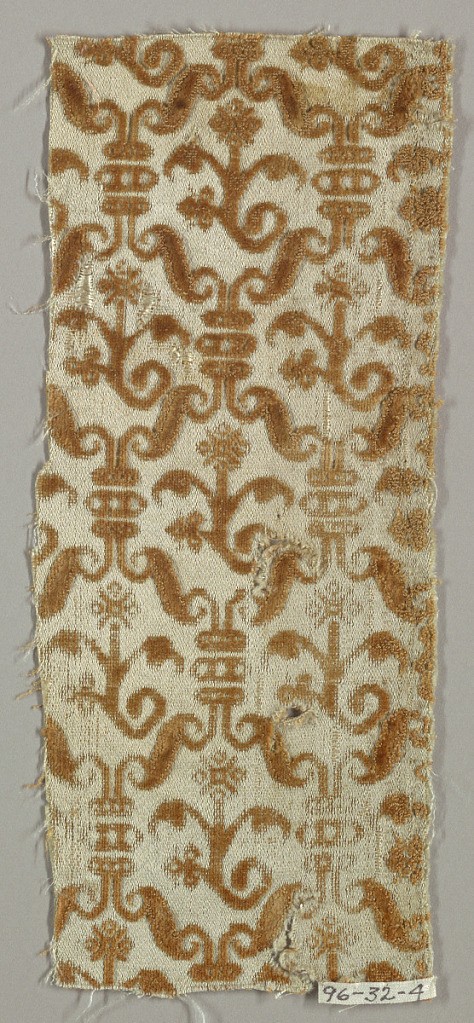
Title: Fragment
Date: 17th century
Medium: silk Technique: cut and uncut velvet pile in a satin foundation
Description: Fragment has a design of S-shapes and floral sprigs in rusty brown on white.